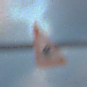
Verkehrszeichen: AmphibienwanderungLinks
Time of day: SunriseSunset
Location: Outdoor (Beach)
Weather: PartlyCloudy
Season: NotSpecified
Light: Natural